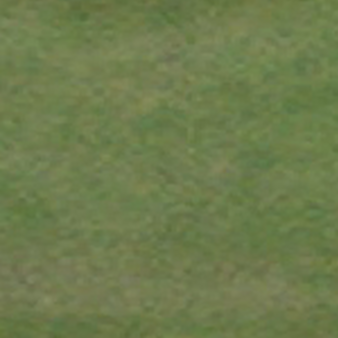
Label: other